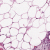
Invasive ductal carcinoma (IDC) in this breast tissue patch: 0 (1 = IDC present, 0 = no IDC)